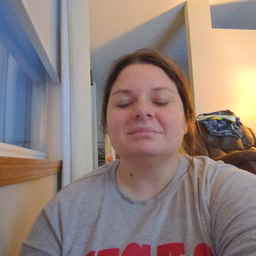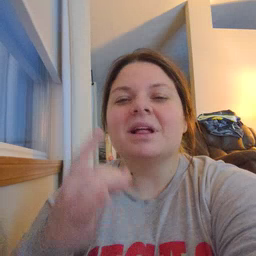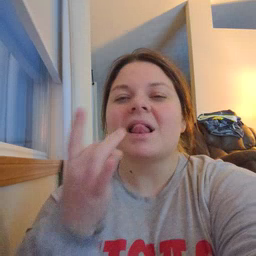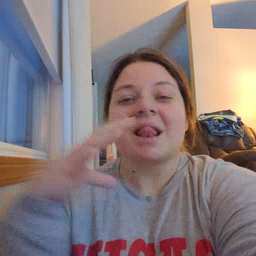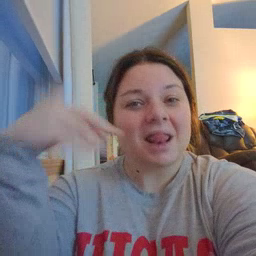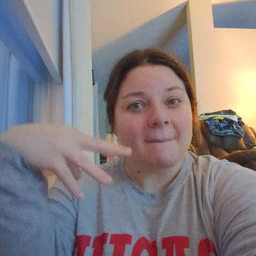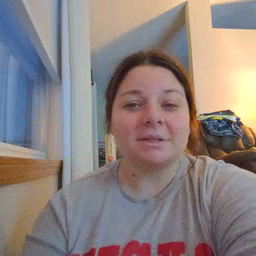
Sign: lamp